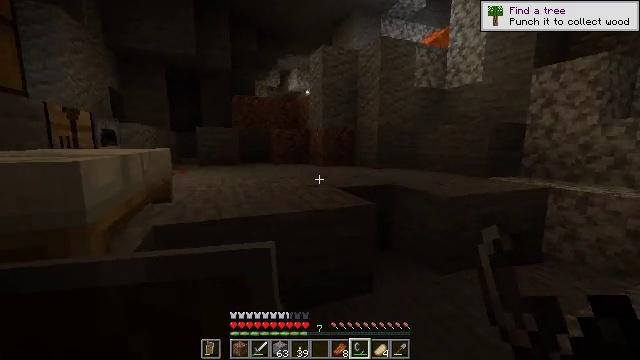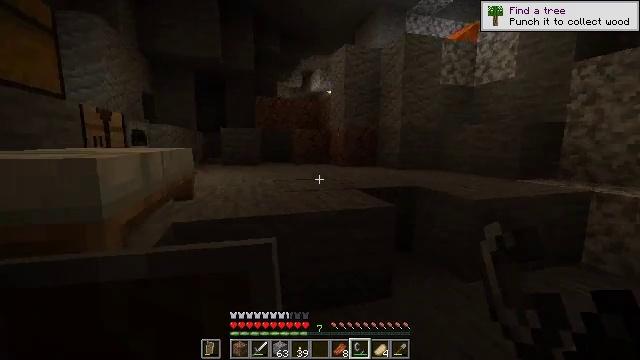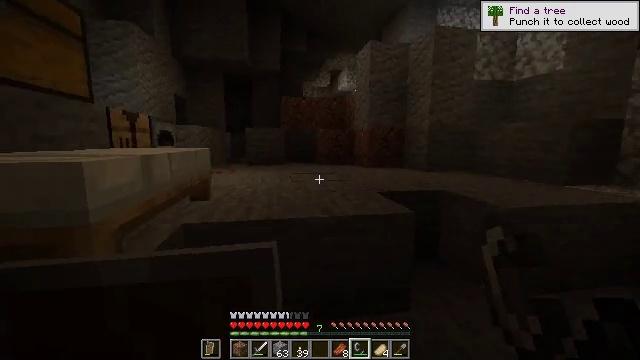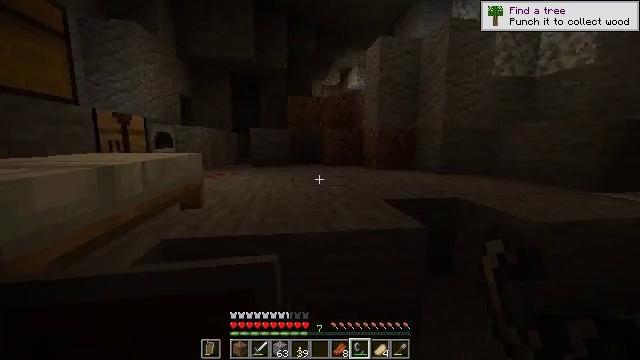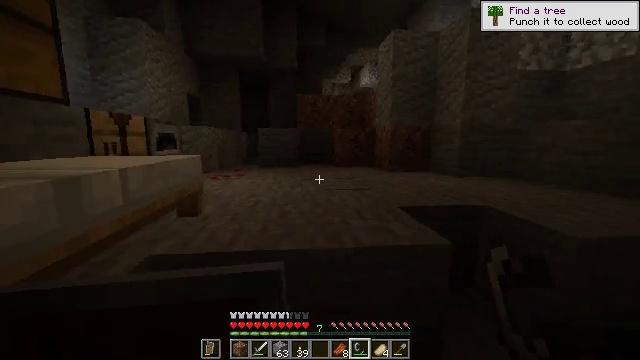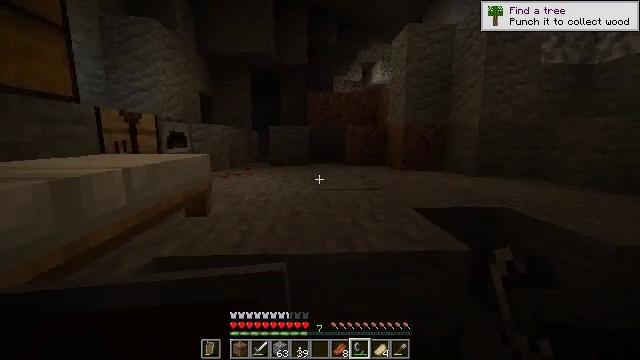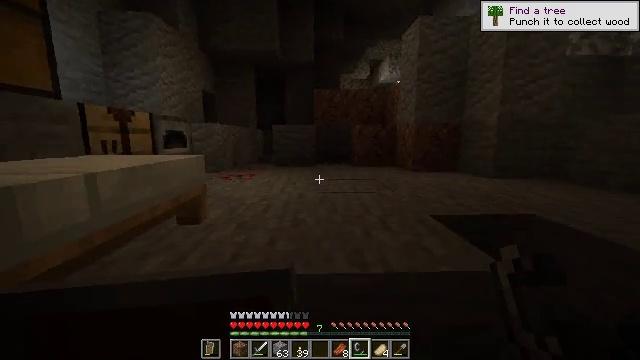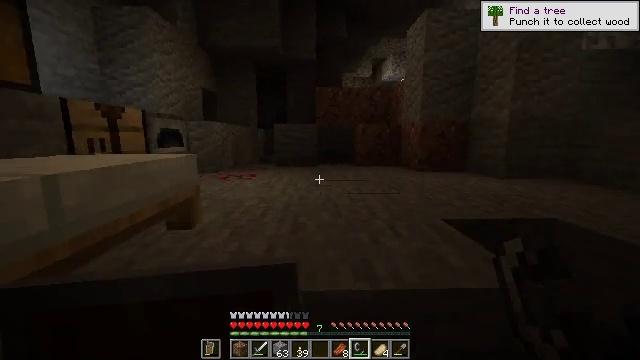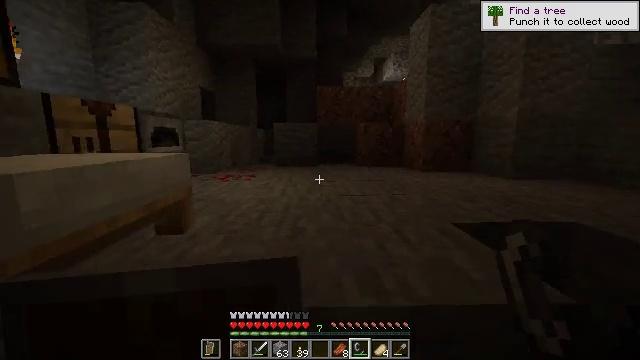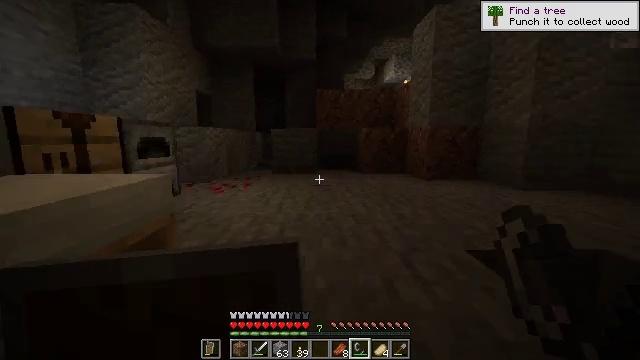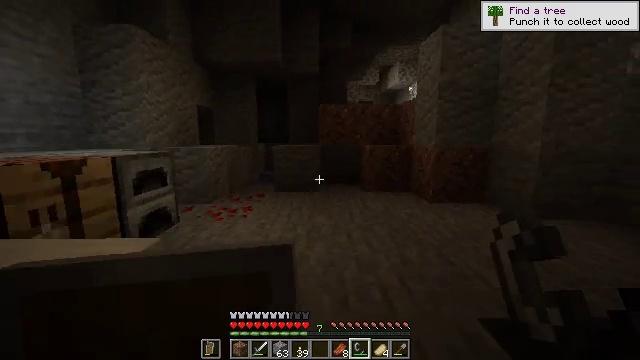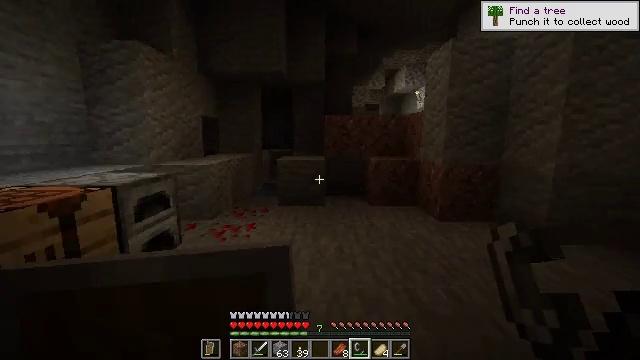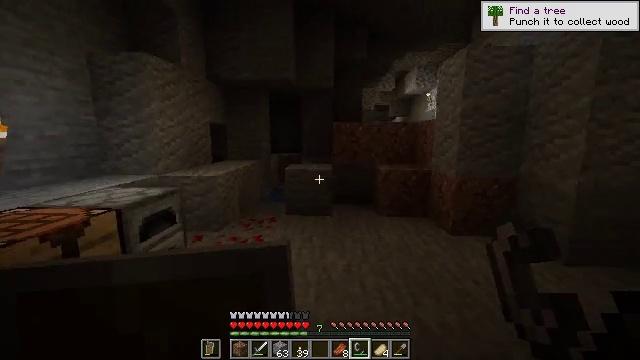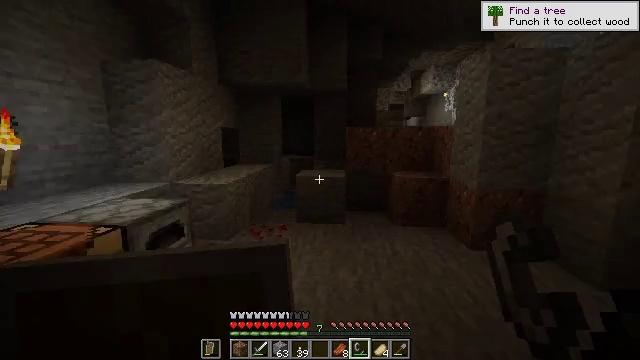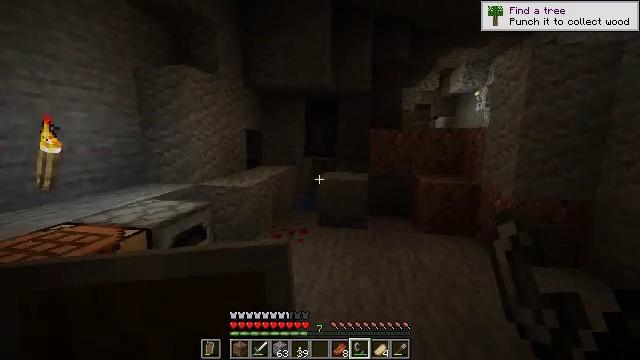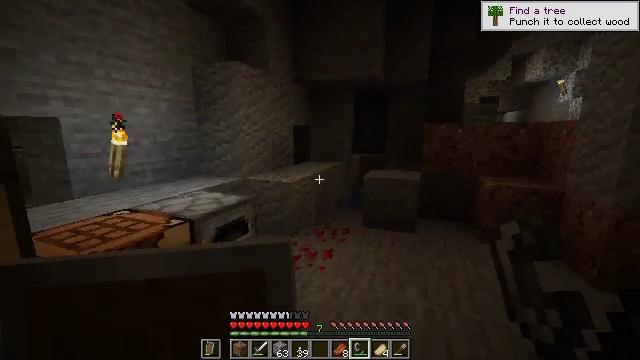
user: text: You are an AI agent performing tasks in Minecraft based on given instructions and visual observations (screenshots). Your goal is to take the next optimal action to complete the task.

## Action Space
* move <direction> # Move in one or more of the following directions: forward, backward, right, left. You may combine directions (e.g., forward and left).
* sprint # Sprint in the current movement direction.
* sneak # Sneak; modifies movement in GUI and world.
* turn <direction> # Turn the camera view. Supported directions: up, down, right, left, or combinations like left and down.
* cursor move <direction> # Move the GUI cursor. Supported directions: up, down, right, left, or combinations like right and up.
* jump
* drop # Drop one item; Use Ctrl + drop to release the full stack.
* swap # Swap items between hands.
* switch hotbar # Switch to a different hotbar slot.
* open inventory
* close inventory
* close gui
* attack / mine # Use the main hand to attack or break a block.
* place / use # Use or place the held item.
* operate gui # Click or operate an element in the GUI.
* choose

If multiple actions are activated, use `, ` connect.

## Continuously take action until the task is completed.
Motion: motion action
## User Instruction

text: Open the crafting table to craft a golden helmet.
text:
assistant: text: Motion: move forward and move right, turn left
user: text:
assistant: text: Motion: move forward, turn left
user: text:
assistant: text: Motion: move forward, turn left
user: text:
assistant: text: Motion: move forward, turn left
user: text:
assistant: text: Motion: move forward, turn left
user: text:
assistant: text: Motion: move forward, turn left
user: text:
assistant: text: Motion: move forward
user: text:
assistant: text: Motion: move forward
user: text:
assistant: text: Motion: move forward, jump
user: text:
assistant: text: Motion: move forward, jump
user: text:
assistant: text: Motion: move forward, turn left, jump
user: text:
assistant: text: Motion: move forward, turn left, jump
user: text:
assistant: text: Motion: move forward, turn left
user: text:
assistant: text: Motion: move forward and move right, turn left
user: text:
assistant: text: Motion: move forward and move right, turn left
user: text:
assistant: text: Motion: move forward and move right, turn left and down
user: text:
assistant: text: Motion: move forward and move right, turn left and down
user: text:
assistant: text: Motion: move forward and move right, turn left and down
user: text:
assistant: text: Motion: move right, turn left and up
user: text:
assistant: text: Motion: turn left and up
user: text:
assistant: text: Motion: no_op
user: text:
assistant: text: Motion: turn up
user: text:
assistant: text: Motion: turn down
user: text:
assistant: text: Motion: turn right
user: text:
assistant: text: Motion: turn right
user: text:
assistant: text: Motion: turn down
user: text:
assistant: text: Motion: turn left and up
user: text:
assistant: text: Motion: turn left and up
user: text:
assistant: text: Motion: turn left and up
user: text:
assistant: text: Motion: turn up